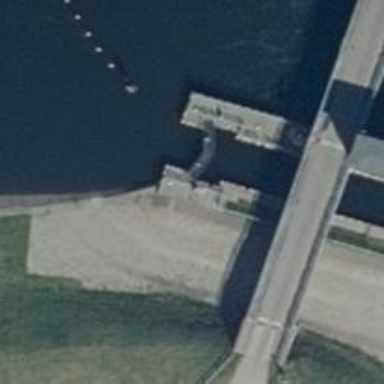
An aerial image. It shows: Canal with lock obstacle.